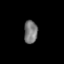
Tissue: skin
Cell type: Others
Senescence score: 0.7827
Nuclear area (px): 309
Mean DAPI intensity: 118.874